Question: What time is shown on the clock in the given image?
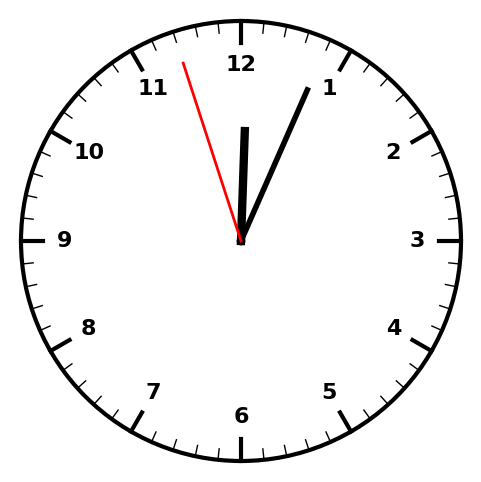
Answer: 12:03:57